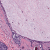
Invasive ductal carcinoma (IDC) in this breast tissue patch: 0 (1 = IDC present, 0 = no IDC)